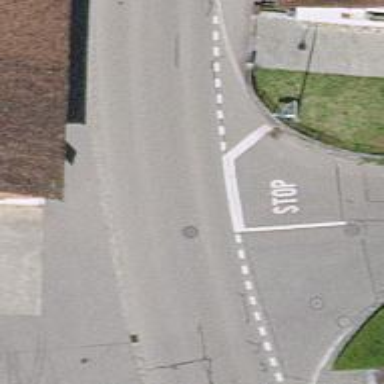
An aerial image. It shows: Road with stop sign.